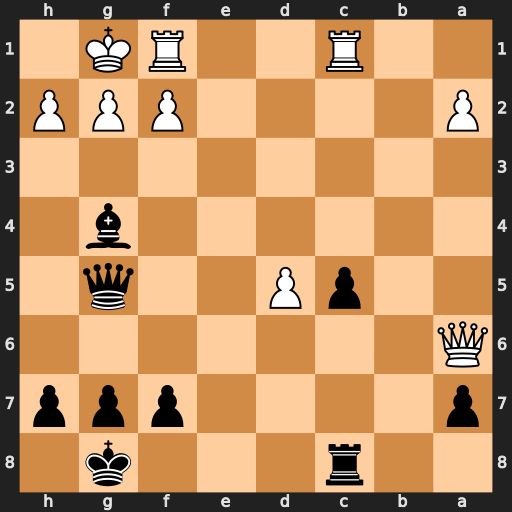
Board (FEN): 2r3k1/p4ppp/Q7/2pP2q1/6b1/8/P4PPP/2R2RK1
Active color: b
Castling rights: -
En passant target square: -
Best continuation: Bh3 Qxc8+ Bxc8